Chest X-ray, PA view. Patient: 55 years old, sex F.
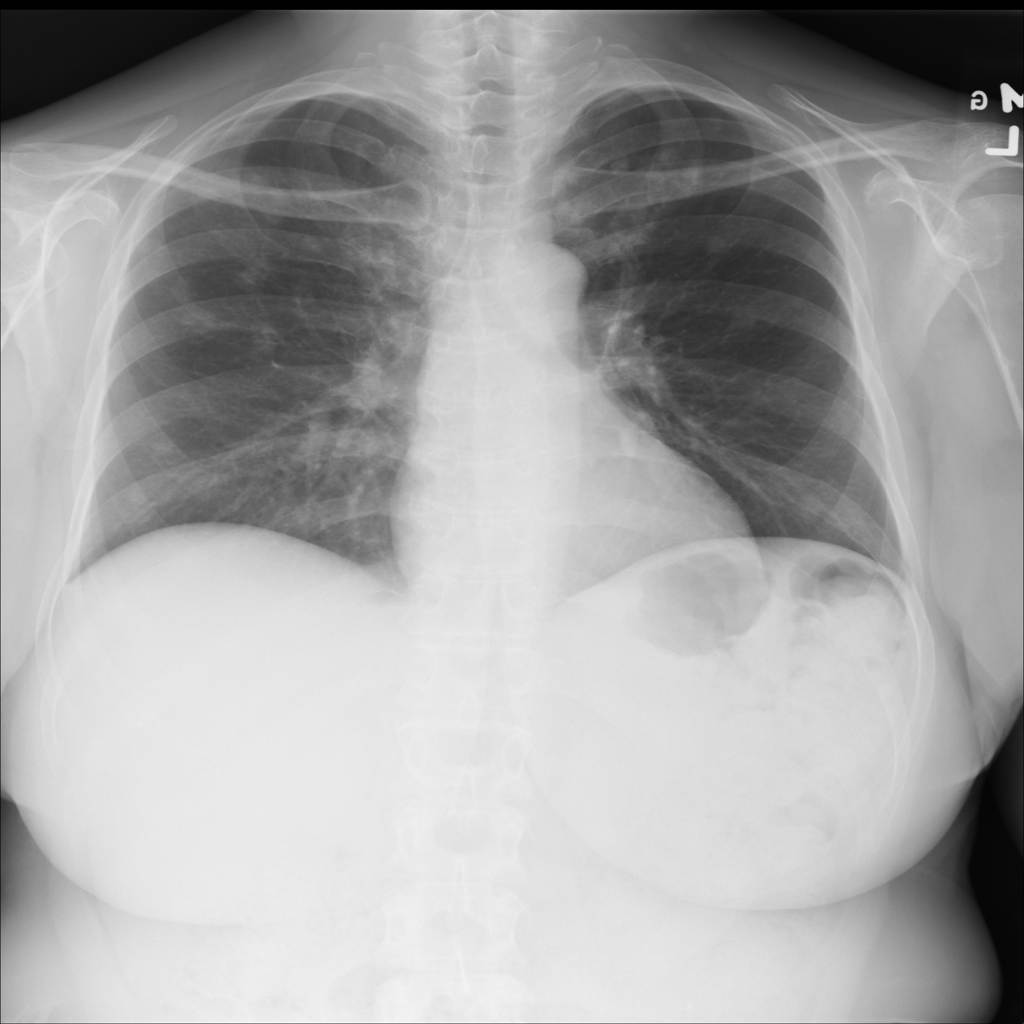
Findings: No Finding